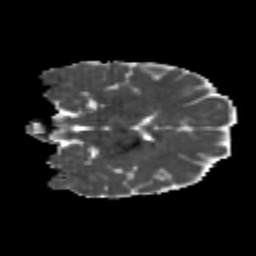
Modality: MD
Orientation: coronal
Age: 20
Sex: female
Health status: healthy
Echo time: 0.074 s